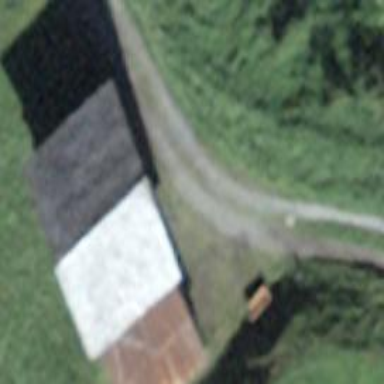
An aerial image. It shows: Rural barn.